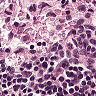
Metastatic tissue present: no